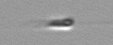
Label: flagellate_morphotype3